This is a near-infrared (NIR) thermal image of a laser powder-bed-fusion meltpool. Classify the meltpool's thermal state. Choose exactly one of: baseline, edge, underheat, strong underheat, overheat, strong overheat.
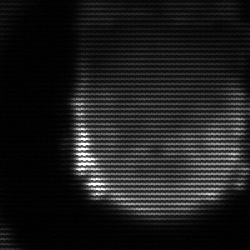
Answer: edge